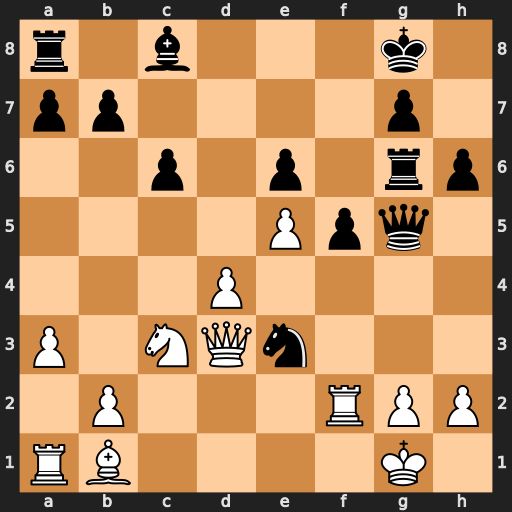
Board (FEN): r1b3k1/pp4p1/2p1p1rp/4Ppq1/3P4/P1NQn3/1P3RPP/RB4K1
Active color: w
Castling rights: -
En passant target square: -
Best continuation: h4 Qxh4 Qxe3